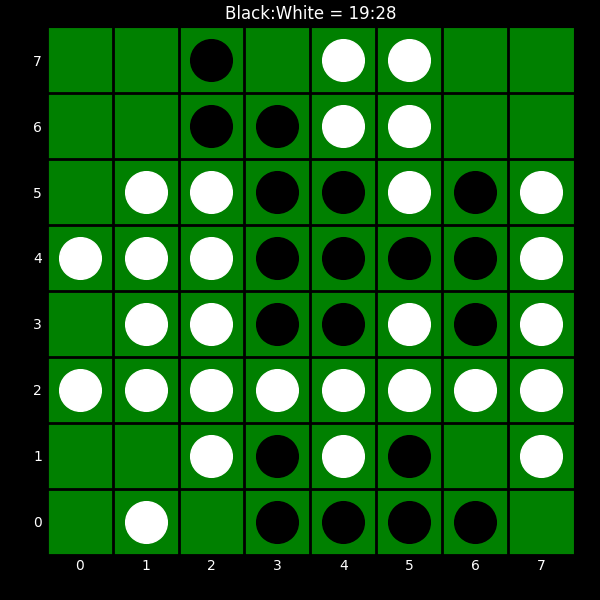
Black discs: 19
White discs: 28